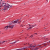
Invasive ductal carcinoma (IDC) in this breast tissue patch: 0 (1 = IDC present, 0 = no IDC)